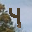
Label: 4